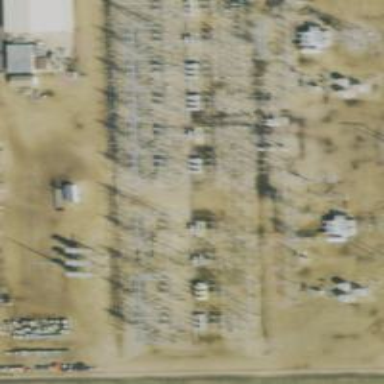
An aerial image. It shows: Switch used for power control.